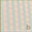
Piece: xx